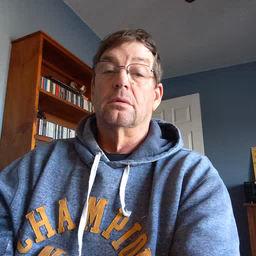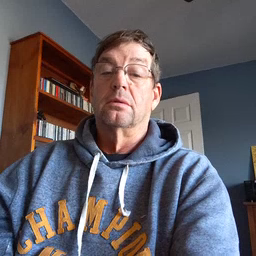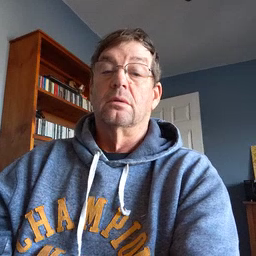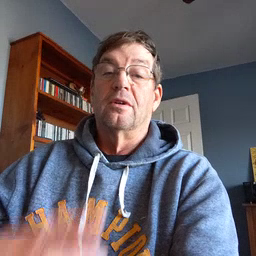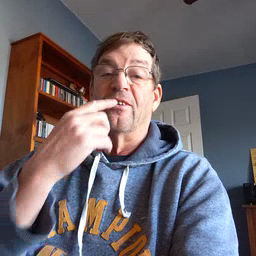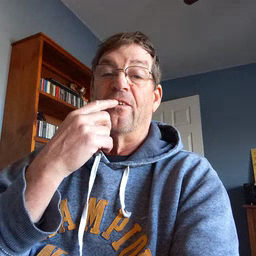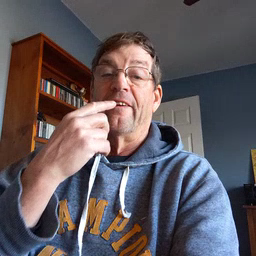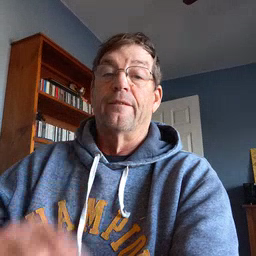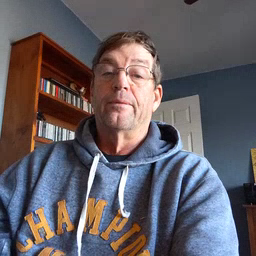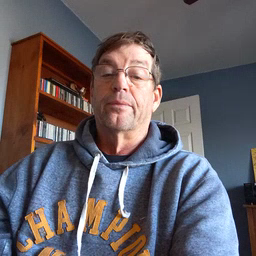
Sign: tooth